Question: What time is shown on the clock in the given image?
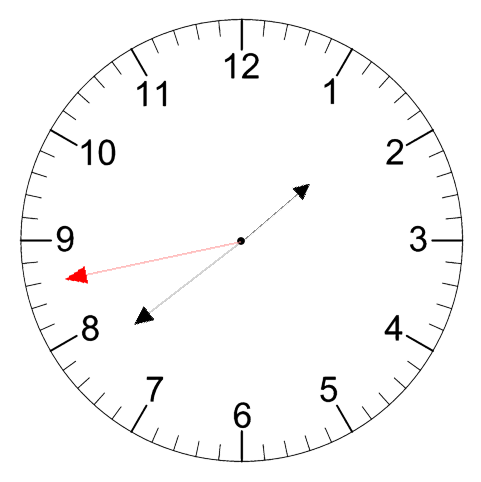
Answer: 01:38:43